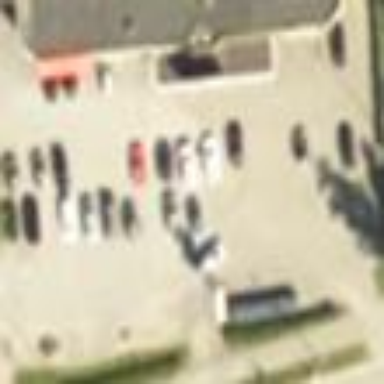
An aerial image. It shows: Parking area.